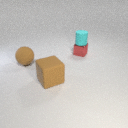
large brown rubber sphere to the left of large brown rubber cube